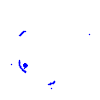
Particle: electron